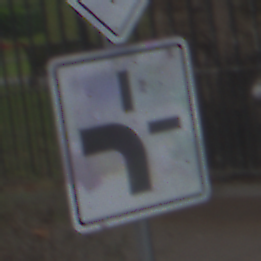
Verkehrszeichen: VerlaufVorfahrtsstrasse1
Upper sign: Vorfahrtsstrasse
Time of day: MorningAfternoon
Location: Outdoor (Urban)
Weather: Overcast
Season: NotSpecified
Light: Natural